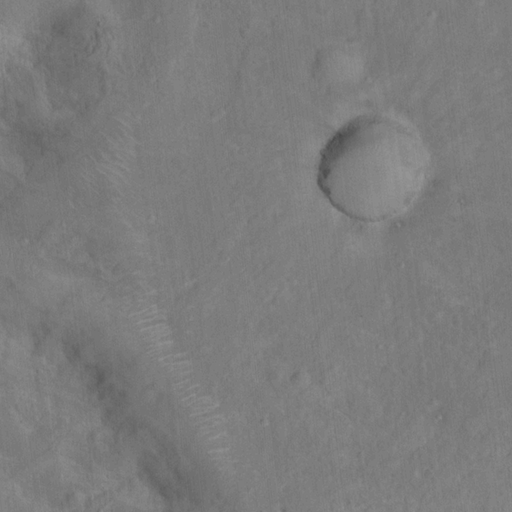
Objects detected: cone